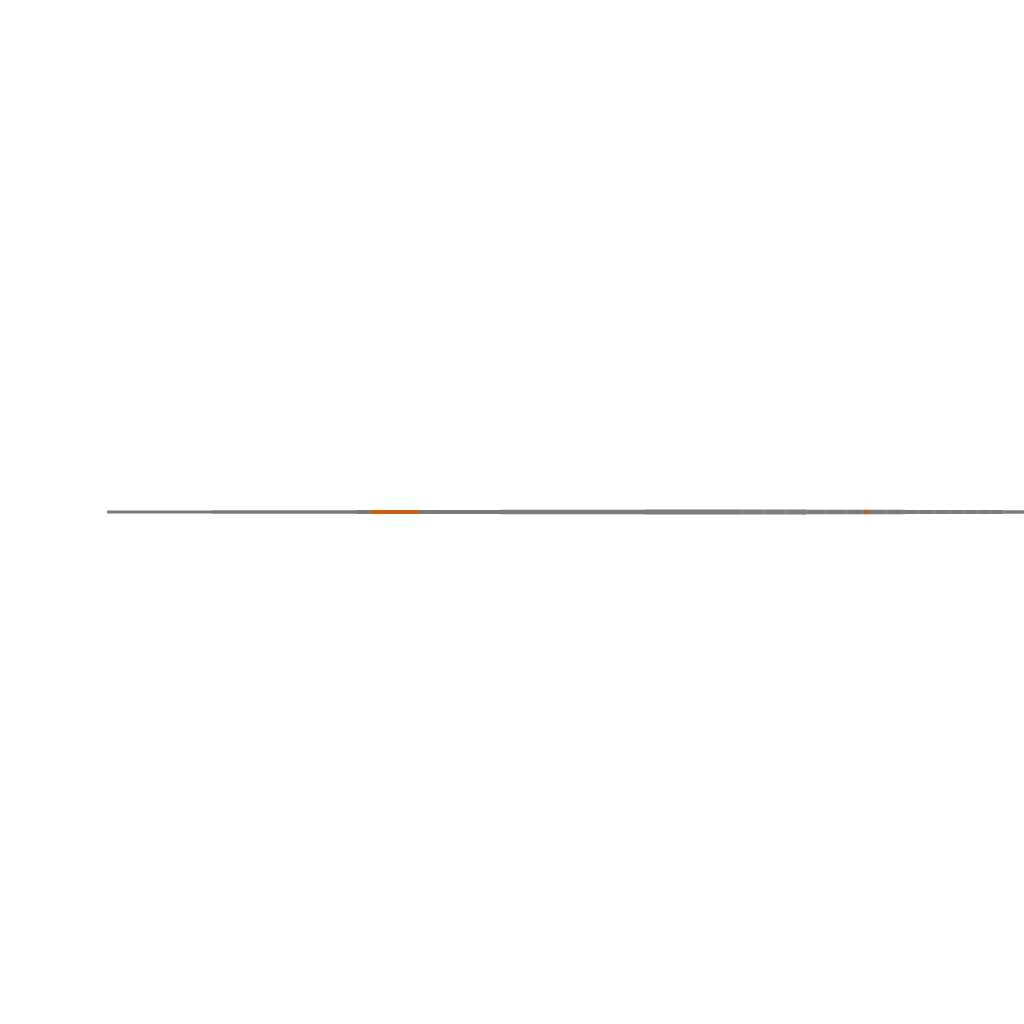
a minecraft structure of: Denver Broncos